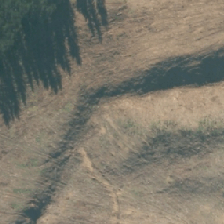
Land cover: harvested_forest